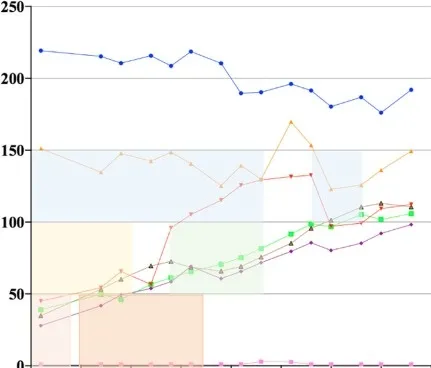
Relationship between intravenous vitamin K1, meropenem, fosfomysin sodium, tigecycline, and levels of factors related to hypocoagulopathy. Meropenem, 1.0 g three times daily; tigecycline, 0.5 g three times daily; fosfomycin sodium, 4.0 g three times daily. PBD post-burn day.
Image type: chart (chart)